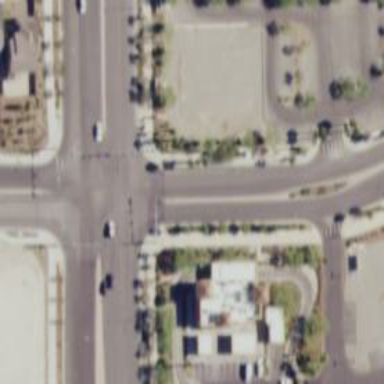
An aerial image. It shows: Solid stop line on the road.